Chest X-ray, AP view. Patient: 58 years old, sex F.
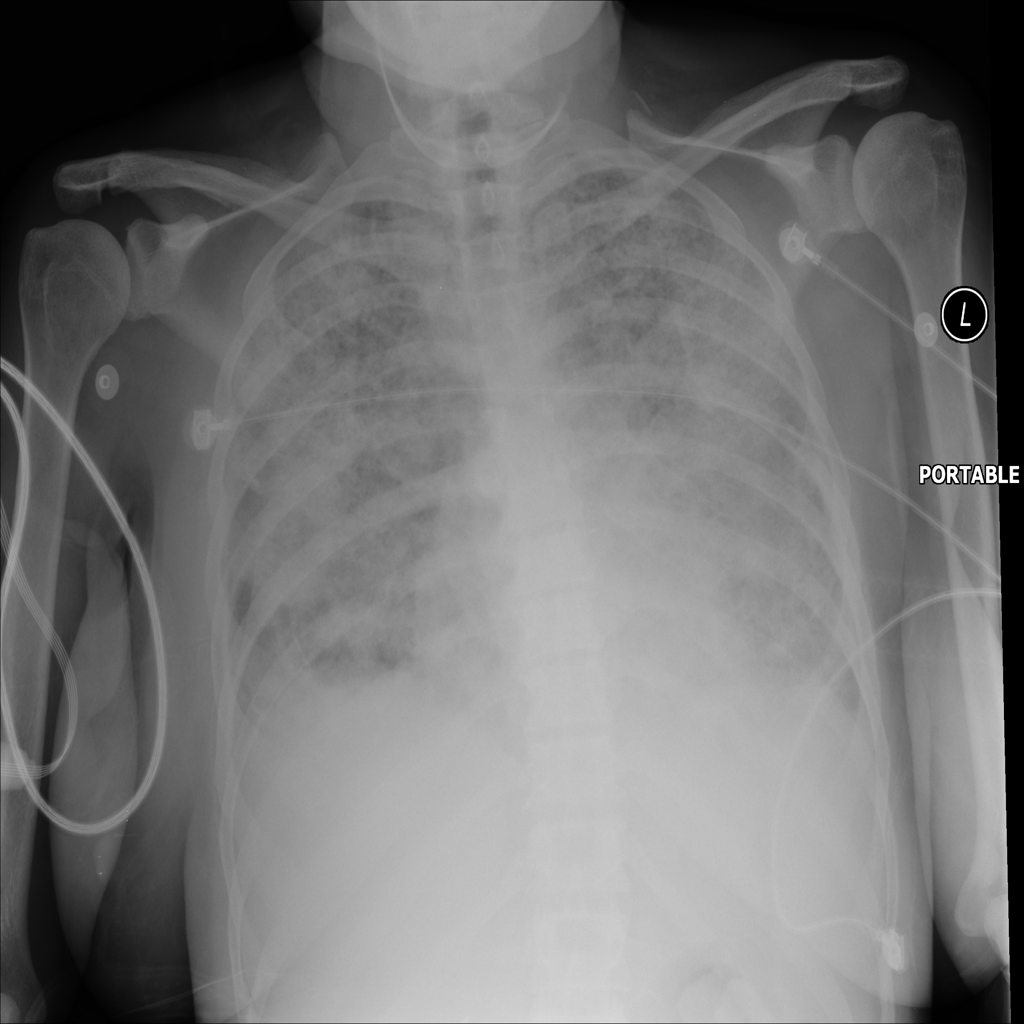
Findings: Infiltration